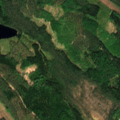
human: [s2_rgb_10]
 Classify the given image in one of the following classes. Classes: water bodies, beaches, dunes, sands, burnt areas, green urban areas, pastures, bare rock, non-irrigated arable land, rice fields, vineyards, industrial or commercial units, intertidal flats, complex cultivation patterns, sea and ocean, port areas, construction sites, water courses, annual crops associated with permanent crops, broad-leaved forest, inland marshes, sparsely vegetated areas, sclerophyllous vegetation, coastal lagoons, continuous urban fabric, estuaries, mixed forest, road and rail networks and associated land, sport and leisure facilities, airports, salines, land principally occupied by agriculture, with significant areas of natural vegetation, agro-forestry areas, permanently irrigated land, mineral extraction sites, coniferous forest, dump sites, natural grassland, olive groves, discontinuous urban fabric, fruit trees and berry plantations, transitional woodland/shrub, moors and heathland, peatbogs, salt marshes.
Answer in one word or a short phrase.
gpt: coniferous forest, mixed forest